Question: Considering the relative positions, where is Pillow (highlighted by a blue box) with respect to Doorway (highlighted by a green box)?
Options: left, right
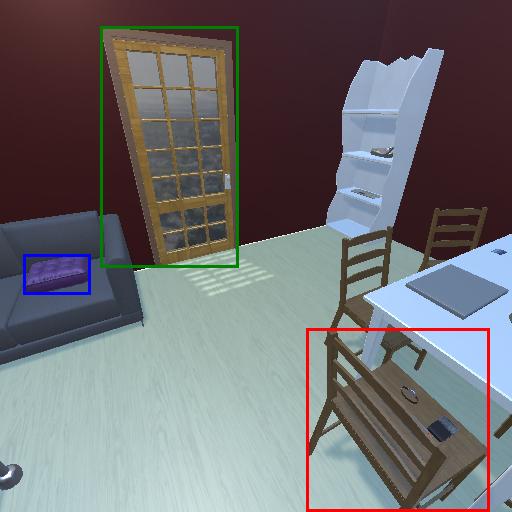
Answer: left